Question: I have a high res binary image which looks something like:

I'm trying to compute the major axis which should be slightly rotated to the right and eventually get the axis of orientation of the object
A post <URL> suggests a way of doing this is computing the covariance matrix for the datapoints and finding their eigenvalues/eigenvectors
I am trying to implement something similar in R
'''
%% MATLAB CODE Calculate axis and draw
[M N] = size(Ibw);
[X Y] = meshgrid(1:N,1:M);
%Mass and mass center
m = sum(sum(Ibw));
x0 = sum(sum(Ibw.*X))/m;
y0 = sum(sum(Ibw.*Y))/m;
'''
---
'''
#R code
d = dim(im)
M = d[1]
N = d[2]
t = meshgrid(M,N)
X = t[[2]]
Y = t[[1]]
m = sum(im);
x0 = sum(im %*% X)/m;
y0 = sum(im %*% Y)/m;
meshgrid <-function(r,c){
return(list(R=matrix(rep(1:r, r), r, byrow=T),
C=matrix(rep(1:c, c), c)))
}
'''
However, computing 'm' , 'x0' and 'y0' takes too long in R.
Does anyone know of an implementation in R?
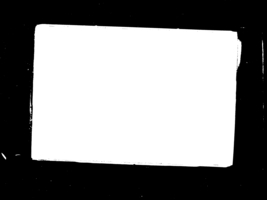
Answer: Computing the variance matrix directly, with 'var', takes 1/3 of a second.
'''
# Sample data
M <- 2736
N <- 3648
im <- matrix( FALSE, M, N );
y <- as.vector(row(im))
x <- as.vector(col(im))
im[ abs( y - M/2 ) < M/3 & abs( x - N/2 ) < N/3 ] <- TRUE
#image(im)
theta <- runif(1, -pi/12, pi/12)
xy <- cbind(x+1-N/2,y+1-M/2) %*% matrix(c( cos(theta), sin(theta), -sin(theta), cos(theta) ), 2, 2)
#plot(xy[,1]+N/2-1, xy[,2]+M/2-1); abline(h=c(1,M),v=c(1,N))
f <- function(u, lower, upper) pmax(lower,pmin(round(u),upper))
im[] <- im[cbind( f(xy[,2] + M/2 - 1,1,M), f(xy[,1] + N/2 - 1,1,N) )]
image(1:N, 1:M, t(im), asp=1)
# Variance matrix of the points in the rectangle
i <- which(im)
V <- var(cbind( col(im)[i], row(im)[i] ))
# Their eigenvectors
u <- eigen(V)$vectors
abline( M/2-N/2*u[2,1]/u[1,1], u[2,1]/u[1,1], lwd=5 )
abline( M/2-N/2*u[2,2]/u[1,2], u[2,2]/u[1,2] )
'''